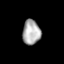
Tissue: lung
Cell type: Endothelial cells
Senescence score: 0.2164
Nuclear area (px): 435
Mean DAPI intensity: 173.269